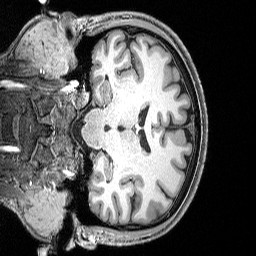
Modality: T1w
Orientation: coronal
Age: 24
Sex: male
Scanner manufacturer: siemens
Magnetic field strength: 3 T
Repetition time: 2.3 s
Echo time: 0.00298 s